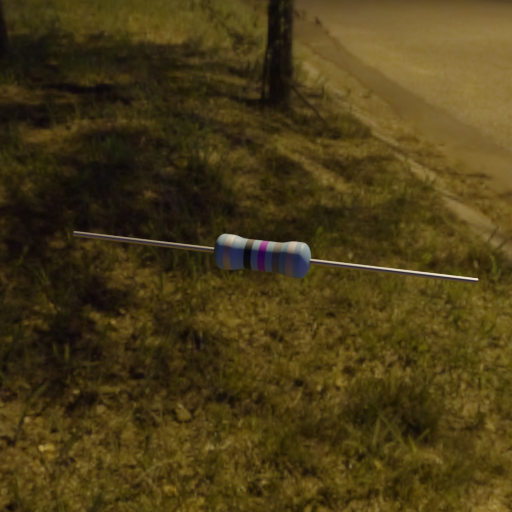
Resistor colour bands (in order): silver, black, violet, gray, silver